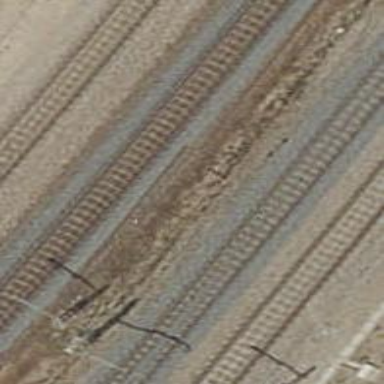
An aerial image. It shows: Railway track with contact line for electrification.